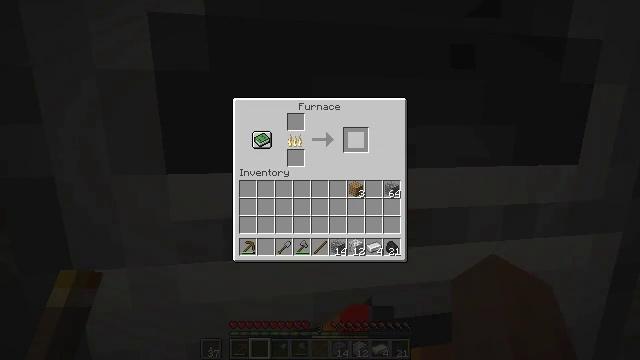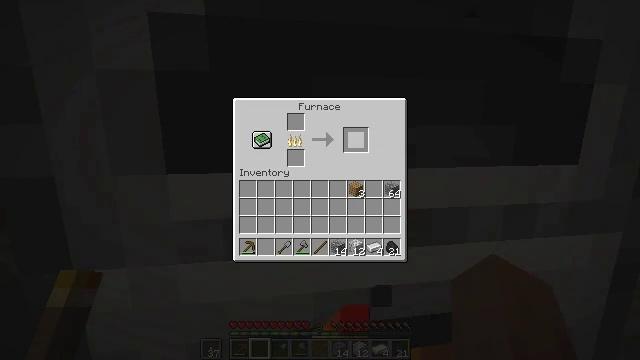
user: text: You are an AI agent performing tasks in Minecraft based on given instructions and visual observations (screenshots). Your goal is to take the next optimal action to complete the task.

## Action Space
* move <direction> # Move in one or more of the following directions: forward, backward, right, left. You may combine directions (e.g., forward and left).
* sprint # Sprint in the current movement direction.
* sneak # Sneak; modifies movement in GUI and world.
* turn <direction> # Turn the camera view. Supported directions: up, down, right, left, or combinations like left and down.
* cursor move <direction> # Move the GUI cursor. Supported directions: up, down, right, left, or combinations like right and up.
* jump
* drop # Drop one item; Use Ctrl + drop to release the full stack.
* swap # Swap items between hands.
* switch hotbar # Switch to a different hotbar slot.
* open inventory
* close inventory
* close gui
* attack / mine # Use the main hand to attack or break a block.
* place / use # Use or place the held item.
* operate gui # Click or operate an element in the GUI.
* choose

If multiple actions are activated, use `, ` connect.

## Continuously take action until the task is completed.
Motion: motion action
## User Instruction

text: Dig up the stone with a tool.
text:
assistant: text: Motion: sneak
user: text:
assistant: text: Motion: sneak